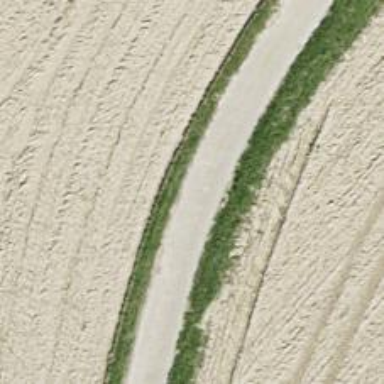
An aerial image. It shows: Track with grade 1 quality.